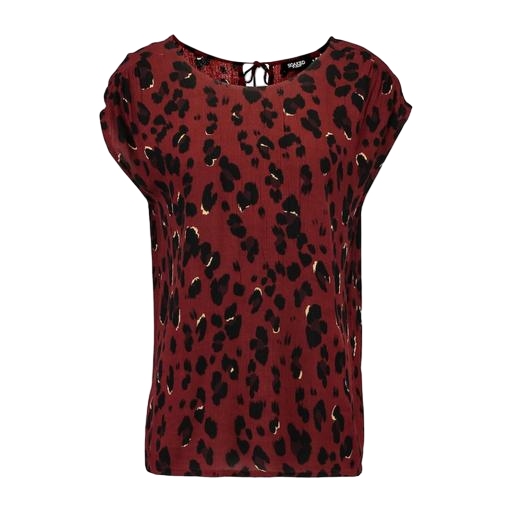
red printed t-shirt only macy, red plus size printed t-shirt only macy, red animal roll-up sleeve top, white background